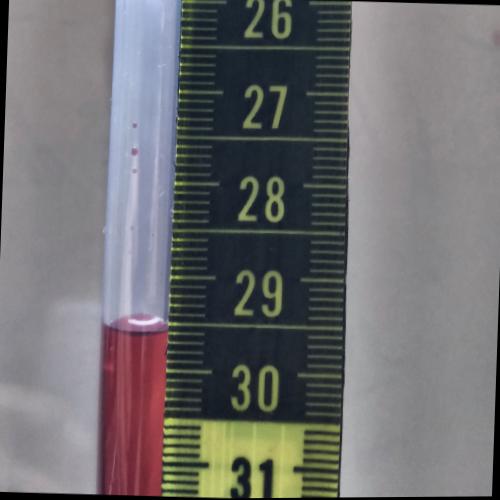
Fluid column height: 29.6 cm